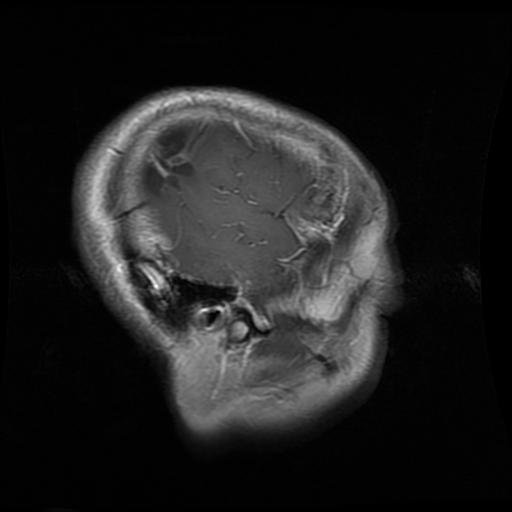
Label: glioma